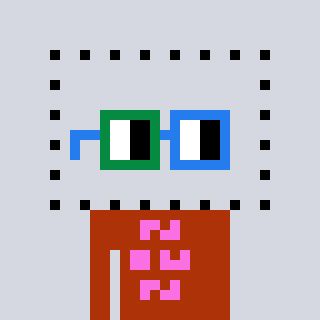
a pixel art character with square green and blue glasses, a void-shaped head and a hotbrown-colored body on a cool background